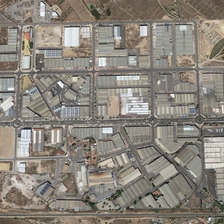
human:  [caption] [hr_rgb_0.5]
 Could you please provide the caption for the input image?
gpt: many buildings and bareland are in an industrial area .

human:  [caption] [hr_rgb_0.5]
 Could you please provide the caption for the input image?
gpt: many buildings and bareland are in an industrial area .

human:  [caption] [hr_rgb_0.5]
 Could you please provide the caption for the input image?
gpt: many buildings and bareland are in an industrial area .

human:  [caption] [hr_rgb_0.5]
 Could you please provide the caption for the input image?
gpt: many buildings and bareland are in an industrial area .

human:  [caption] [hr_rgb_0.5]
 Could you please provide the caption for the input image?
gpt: many buildings and bareland are in an industrial area .